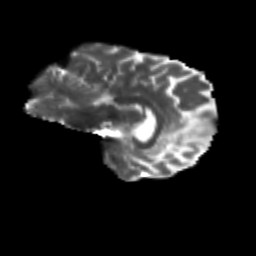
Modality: T2w
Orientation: sagittal
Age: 56
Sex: female
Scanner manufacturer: siemens
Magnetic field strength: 3 T
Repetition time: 4.71 s
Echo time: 0.0906 s